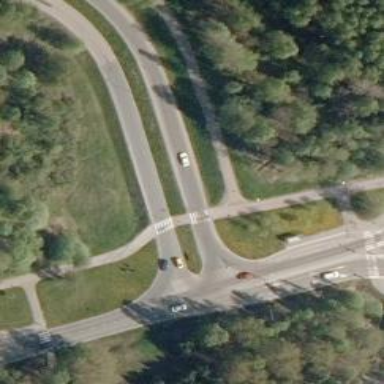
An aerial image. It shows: Road with "give way" sign.